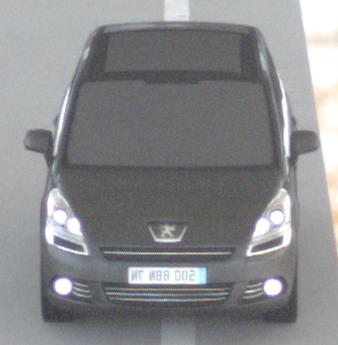
Make: Peugeot
Model: 5008 120 VTi
Detailed model: 5008 (I) Van
Model produced from: 2009/10
Model produced until: 2011/07
Doors: 5
Color: gray
Road condition: dry road
Daytime: morning or afternoon
Contrast: low contrast